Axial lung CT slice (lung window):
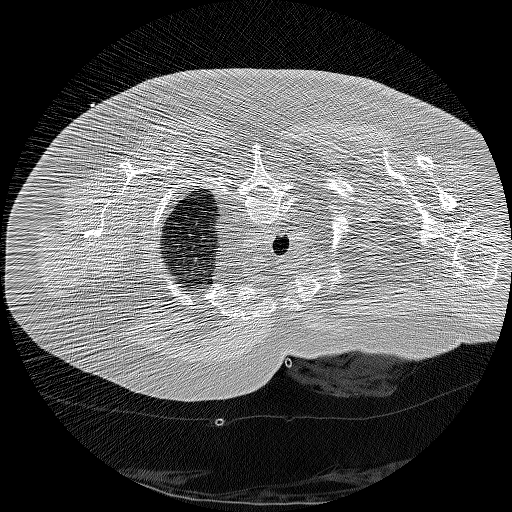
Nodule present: no